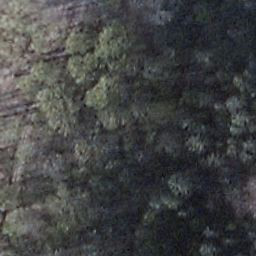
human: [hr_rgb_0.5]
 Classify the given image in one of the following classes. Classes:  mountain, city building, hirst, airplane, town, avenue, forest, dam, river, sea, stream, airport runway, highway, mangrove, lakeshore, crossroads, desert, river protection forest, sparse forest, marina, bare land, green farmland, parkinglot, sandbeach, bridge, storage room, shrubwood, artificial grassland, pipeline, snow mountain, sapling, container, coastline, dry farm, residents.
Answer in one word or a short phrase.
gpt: shrubwood